Question: I have been trying to do some queries and getting a count on related tables using eloquent.
Tables:
- - -
As such X number of requests each have Y number of contacts which in term each have Z number of histories
Using sql I can do something like this to get all the counts.
'''
SELECT
id,
(
SELECT count(contact.id)
FROM contact
WHERE contact.requests_id = requests.id
) AS n_contact,
(
SELECT count(history.id)
FROM contact INNER JOIN history ON (history.contact_id = contact.id)
WHERE contact.requests_id = requests.id
) AS n_history
FROM requests;
'''

But I am a bit lost when using eloquent to build queries. If for instance I was selecting all contacts for a given request at what point would I join/count the history? Or do I need to add in some accessor's into the relevant Models for these 3 tables?
'''
public function getAllContacts($id) {
return Requests::where('requests.id', '=', $id)
->join('requests', 'contact.requests_id', '=', 'requests.id')
->select('contact.*', 'requests.name');
->get();
}
'''
Thanks in advance for any help.
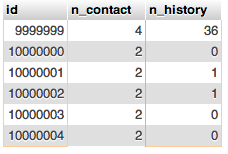
Answer: You can use helper relation for this, if you'd like to use Eloquent instead of manual joins:
'''
// Request model
public function contactsCount()
{
return $this->hasOne('Contact')->selectRaw('request_id, count(*) as aggregate')->groupBy('request_id');
}
public function getContactsCountAttribute()
{
if ( ! array_key_exists('contactsCount', $this->relations)) $this->load('contactsCount');
return $this->getRelation('contactsCount')->aggregate;
}
'''
The same would go for 'Contact' model towards 'History' model.
For counting far relation ('Request' -> 'History') you can use 'hasManyThrough' relation with a little adjustment.
This way you can eager load those aggregates for multiple models without n+1 issue, nice and easy:
'''
$requests = Request::with('contactsCount', 'contacts.historyCount')->get();
// 1 query for reuqests, 1 query for contacts count and 2 queries for contacts.historyCount
// example output
$requests->first()->contactsCount; // 17
$requests->first()->contacts->first()->historyCount; // 5
'''